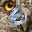
Label: 6